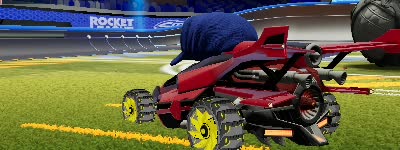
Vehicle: aftershock